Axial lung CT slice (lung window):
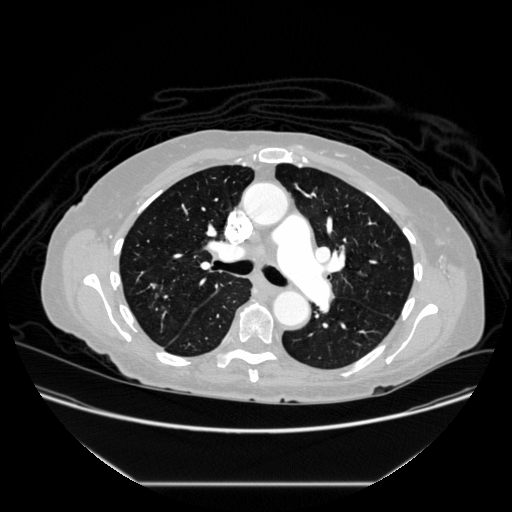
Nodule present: no